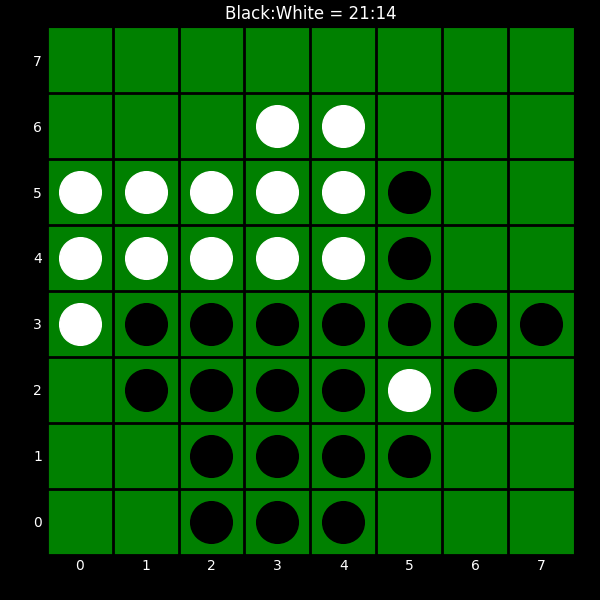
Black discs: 21
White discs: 14